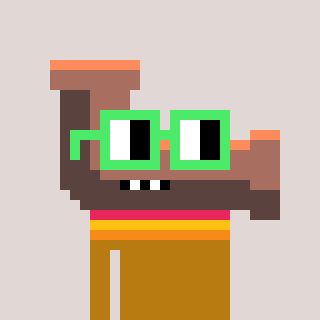
a pixel art character with square light green glasses, a pipe-shaped head and a gold-colored body on a warm background